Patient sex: M
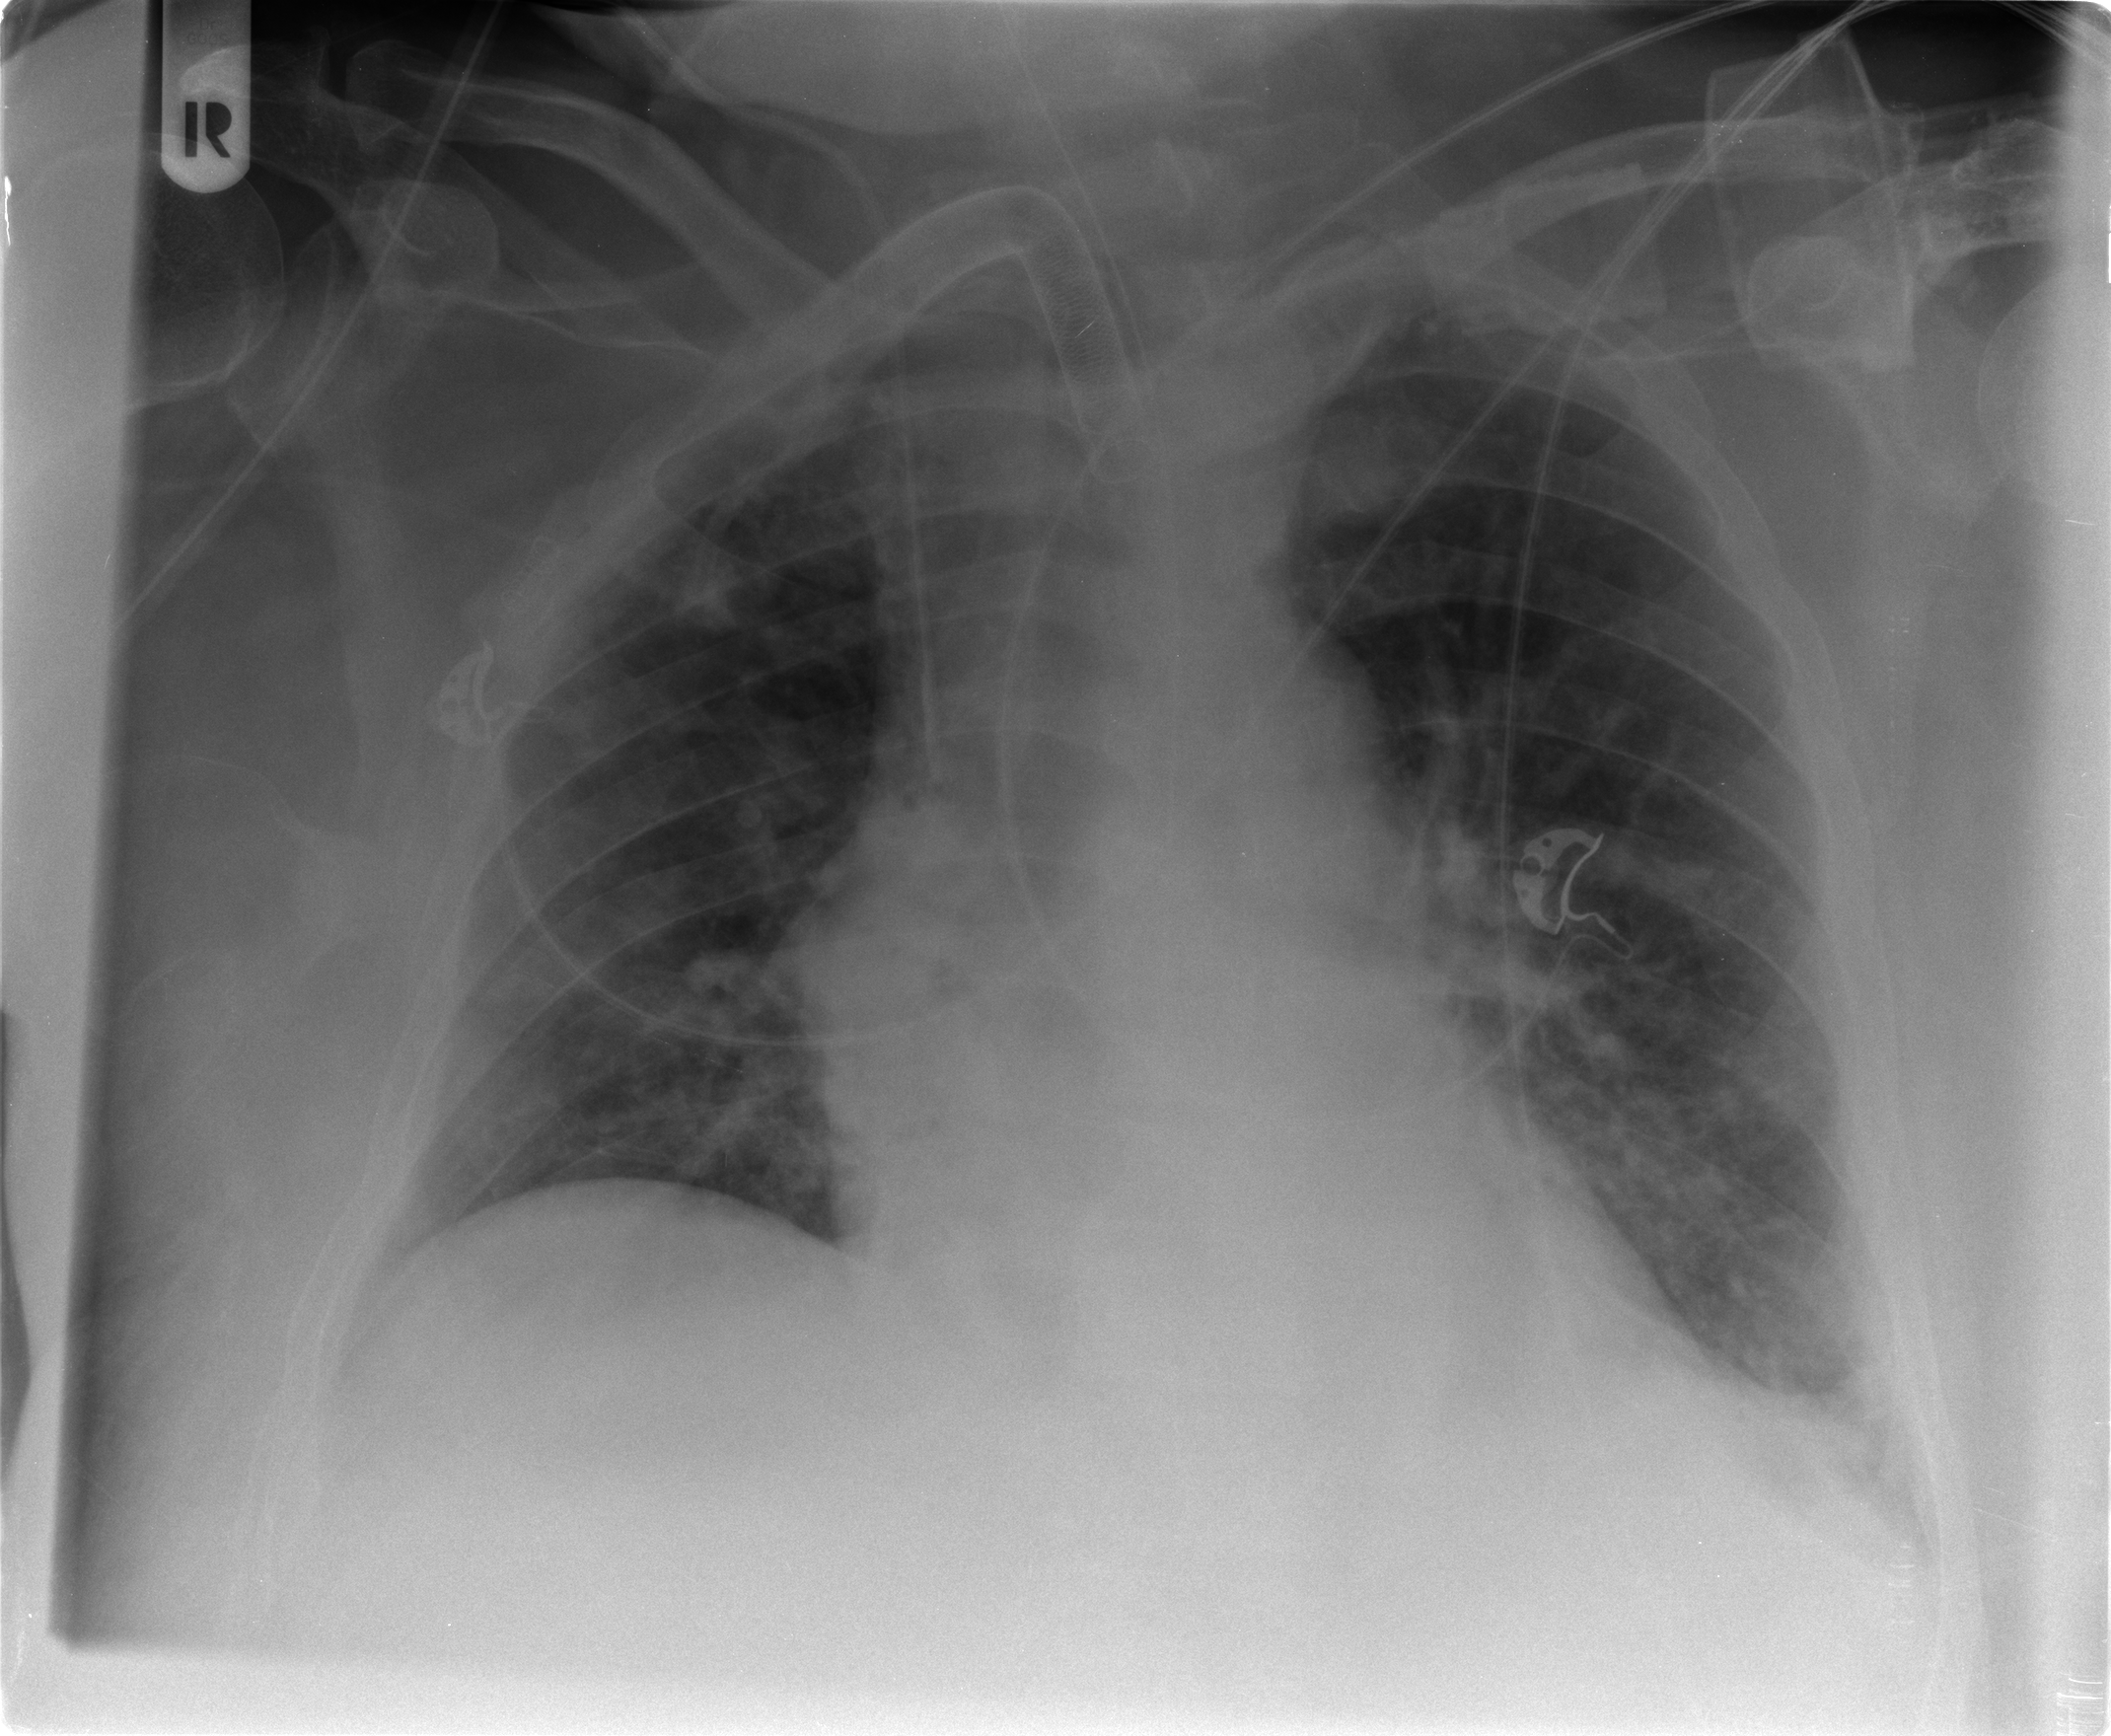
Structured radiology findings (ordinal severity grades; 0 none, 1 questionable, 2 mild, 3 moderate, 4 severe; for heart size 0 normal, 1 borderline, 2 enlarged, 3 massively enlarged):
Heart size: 0
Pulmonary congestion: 2
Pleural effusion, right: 1
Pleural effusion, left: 0
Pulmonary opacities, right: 2
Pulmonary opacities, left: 0
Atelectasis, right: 2
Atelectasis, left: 2